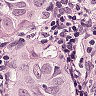
Metastatic tissue present: yes